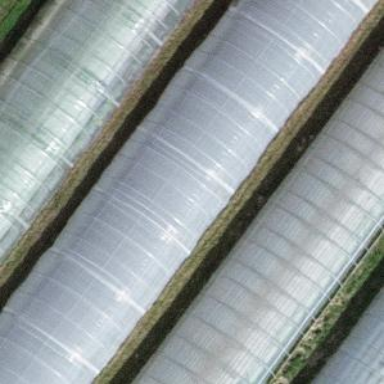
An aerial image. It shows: Greenhouse.